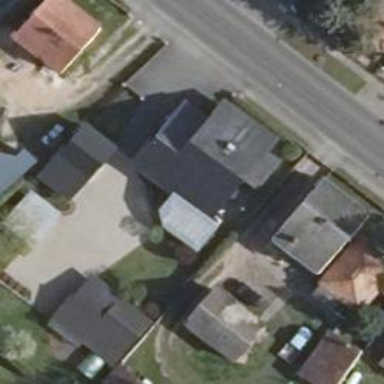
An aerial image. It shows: Building with gabled roof. The roof is dark grey and oriented across the building.